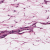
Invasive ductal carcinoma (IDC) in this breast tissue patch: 0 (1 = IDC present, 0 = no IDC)